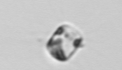
Label: Thalassiosira